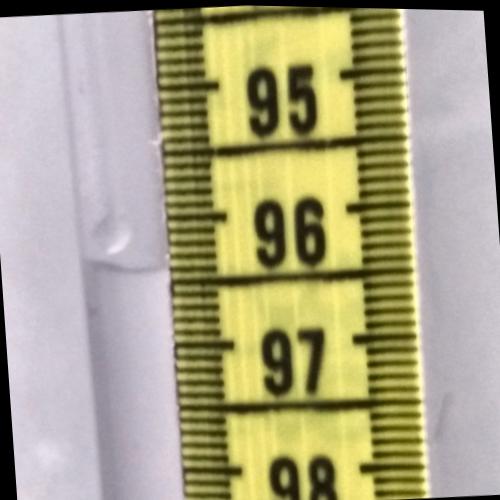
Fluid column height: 96.4 cm